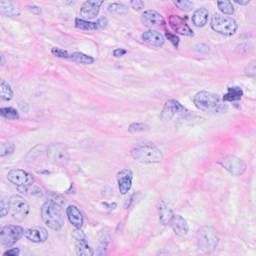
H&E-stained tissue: Breast